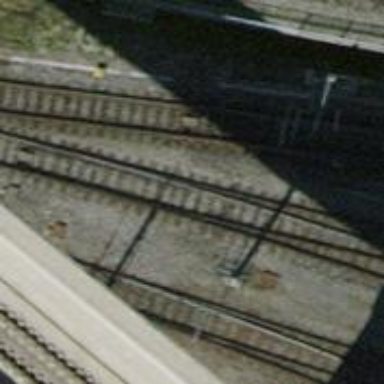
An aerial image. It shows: Single-track electrified railway yard with contact line electrification.